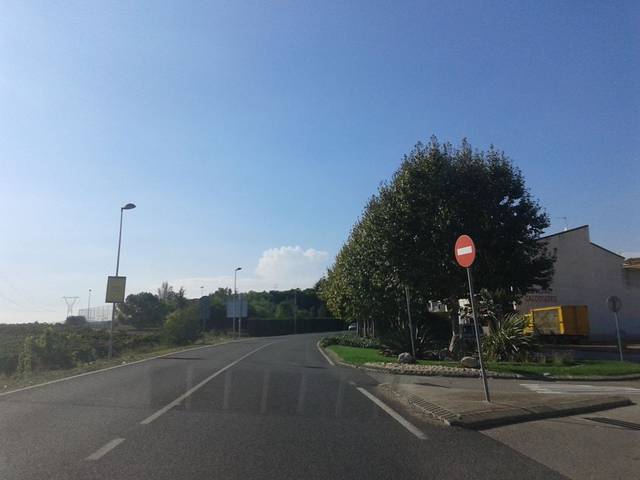
Region: Spain
Coordinates: 41.28, 1.552